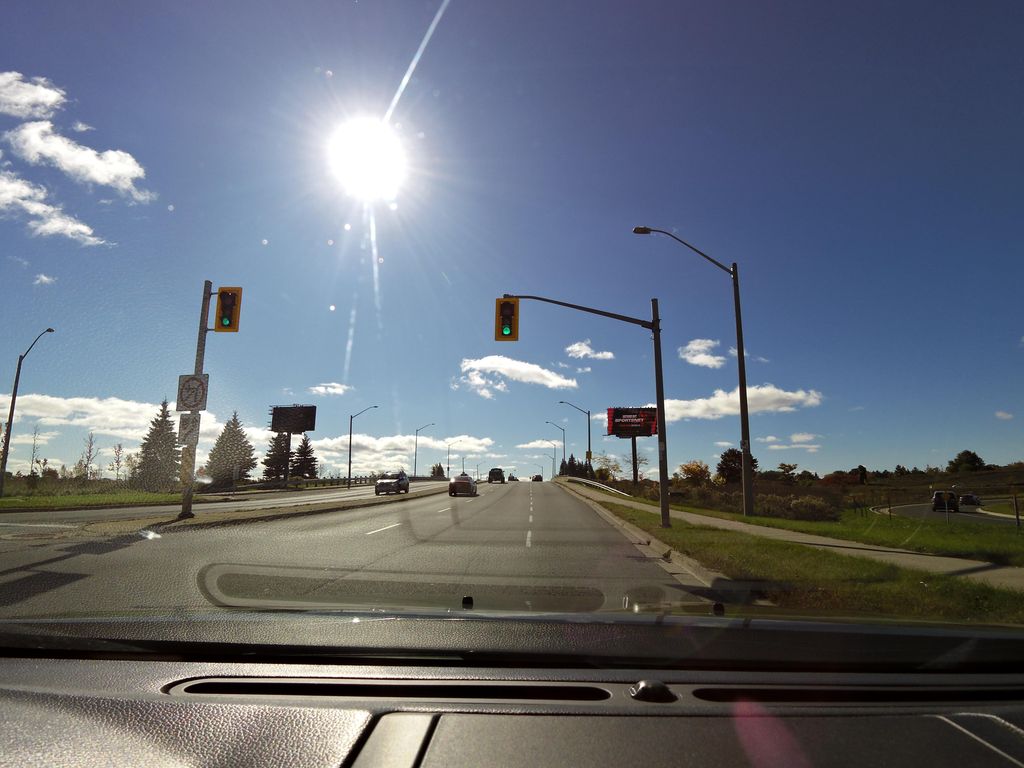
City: hamilton